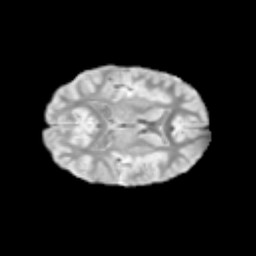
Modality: T2w
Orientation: axial
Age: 12
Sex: male
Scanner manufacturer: siemens
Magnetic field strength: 3 T
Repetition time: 3.8 s
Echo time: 0.07 s